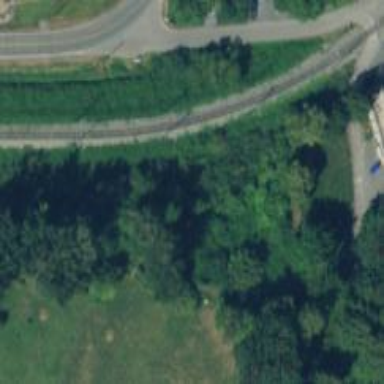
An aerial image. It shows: Railway tracks on embankment.